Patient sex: M
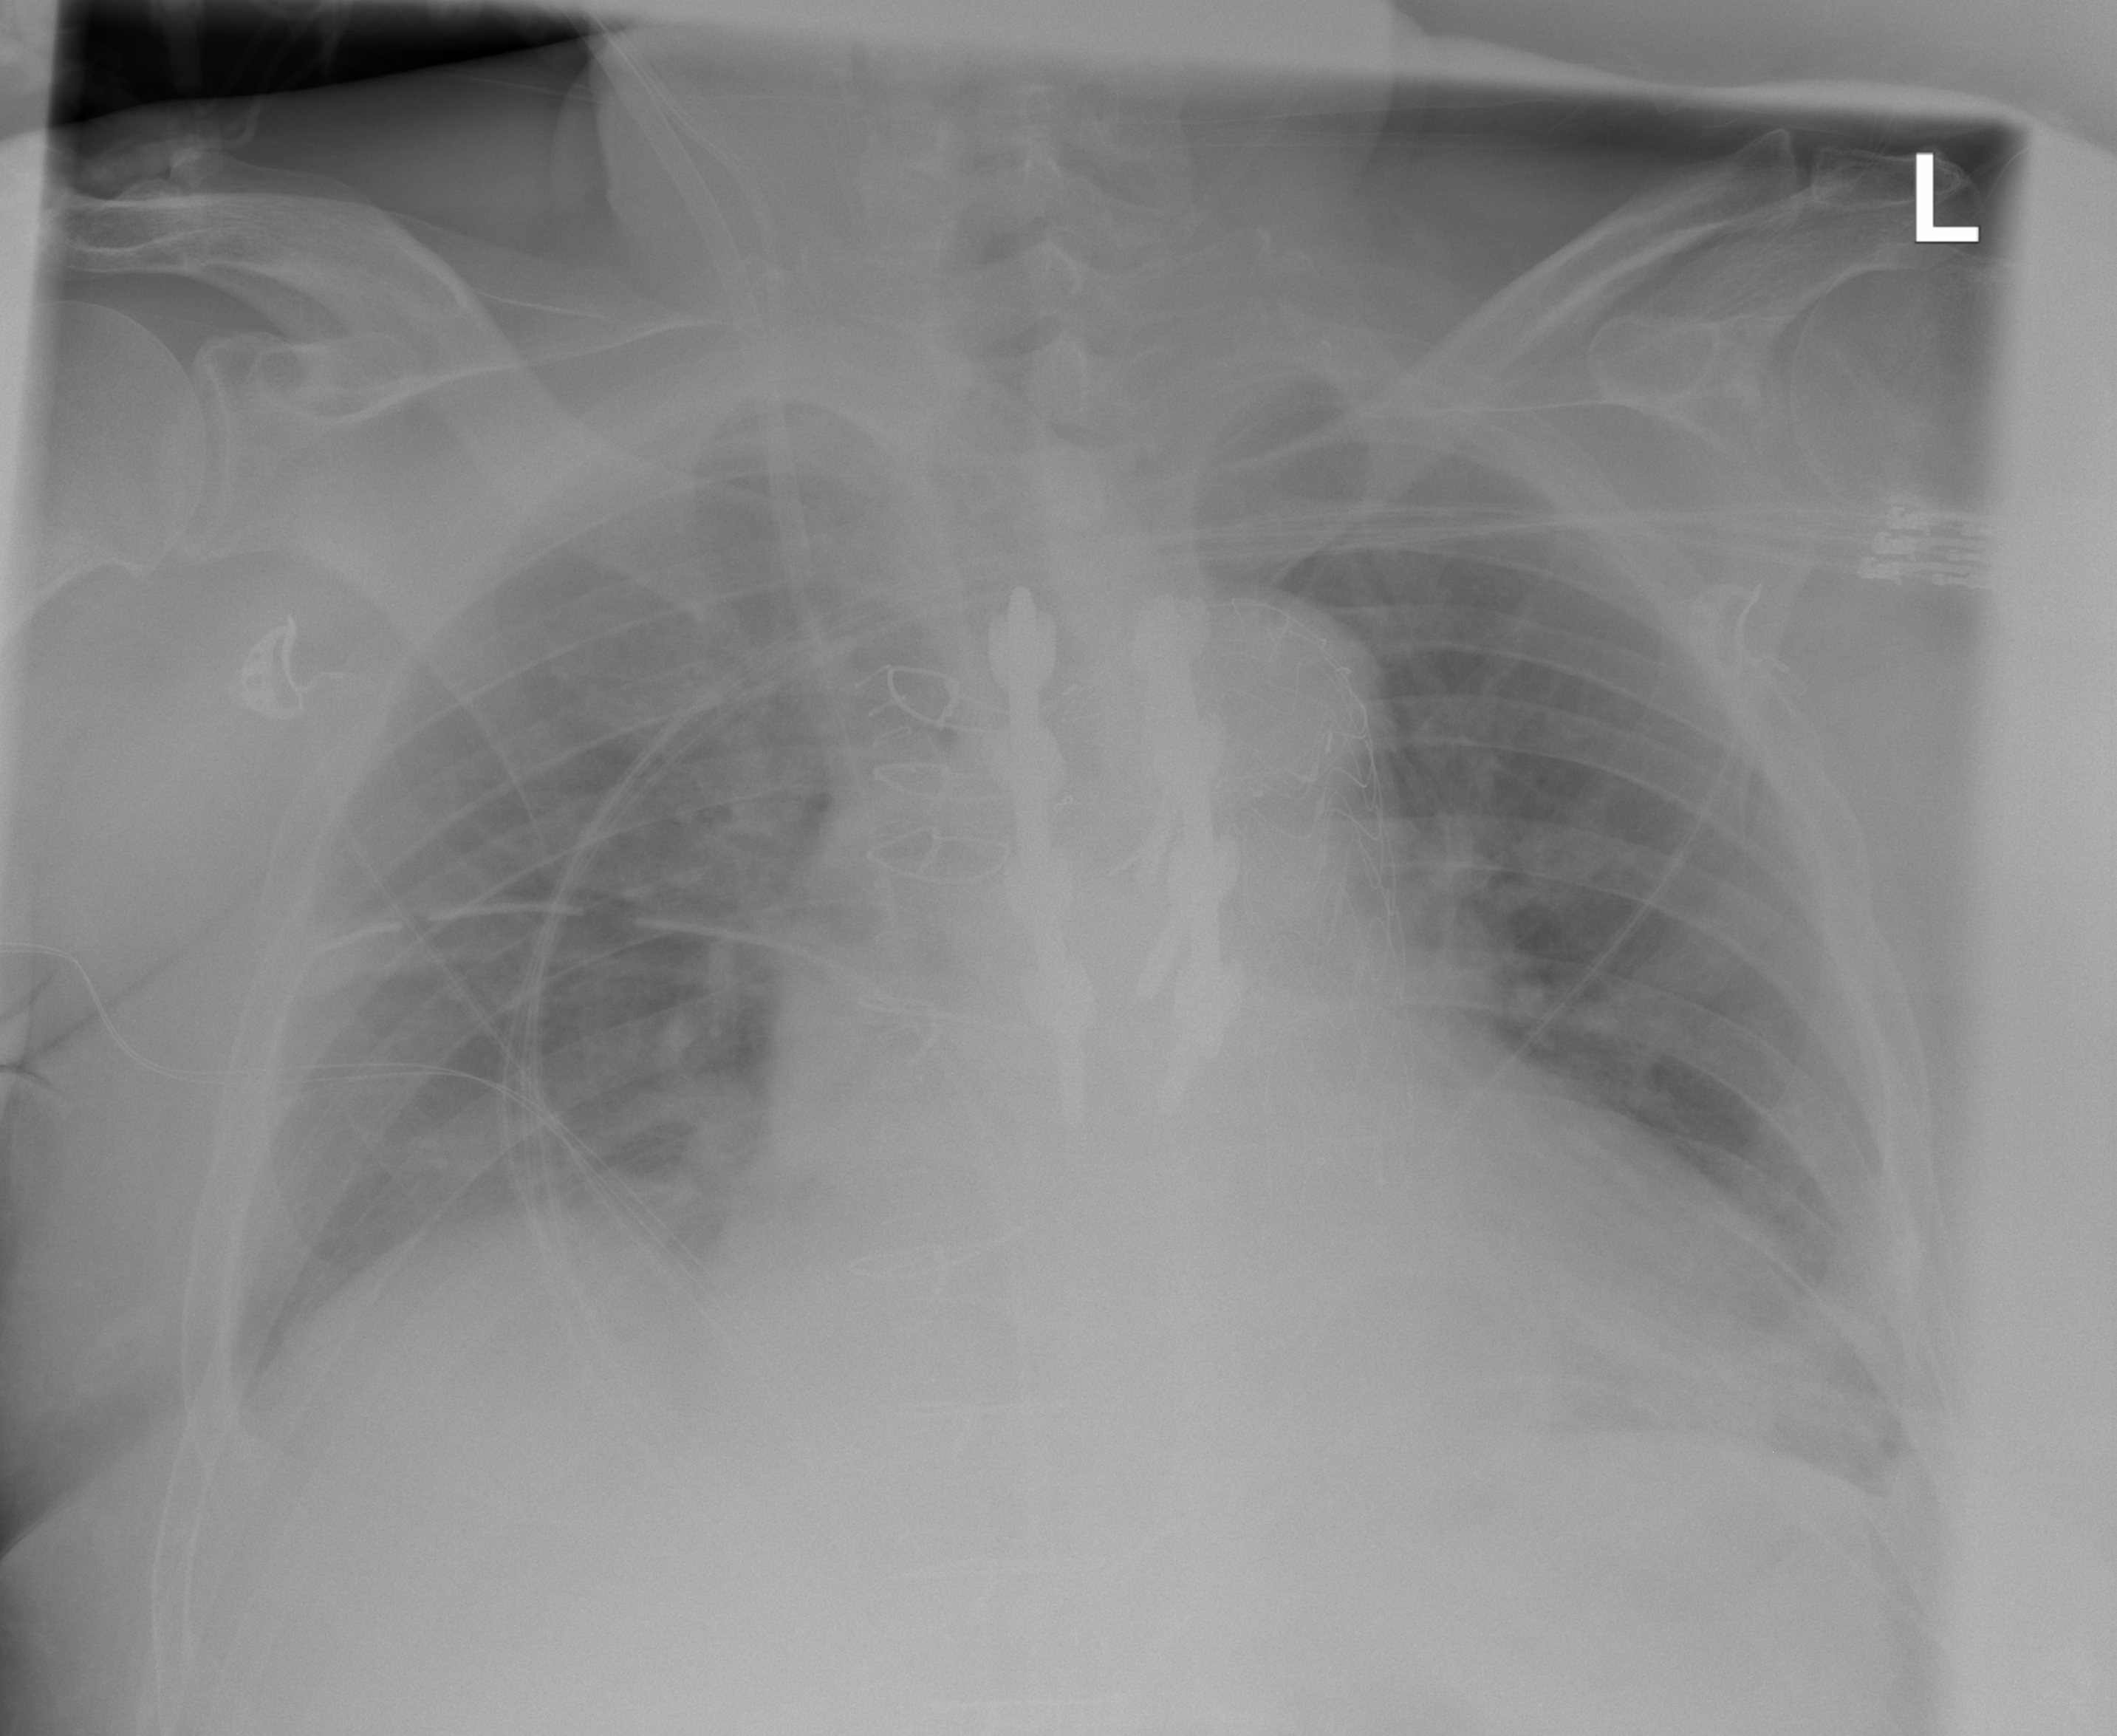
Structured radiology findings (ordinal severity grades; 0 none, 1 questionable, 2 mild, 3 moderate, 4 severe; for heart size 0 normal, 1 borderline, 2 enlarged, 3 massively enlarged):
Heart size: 0
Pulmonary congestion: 0
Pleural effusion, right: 0
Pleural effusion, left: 1
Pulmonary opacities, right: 0
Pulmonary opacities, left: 0
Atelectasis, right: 1
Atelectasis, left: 2